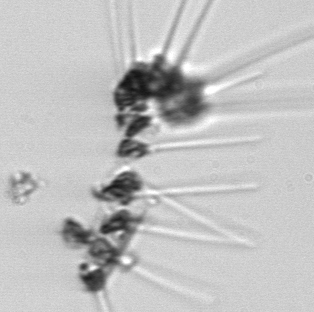
Label: Asterionellopsis_glacialis